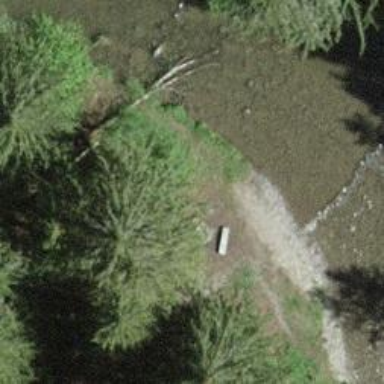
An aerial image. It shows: Bench.